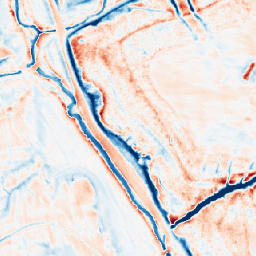
Category: edge_preserving
Decomposition family: anisotropic_diffusion
Decomposition parameters: iterations: 50
kappa: 30
gamma: 0.2
Upsampling method: nearest
Upsampling parameters: scale: 4
Upsampling scale: 4